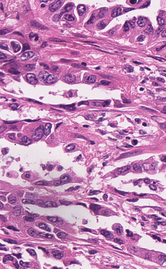
Tumor epithelial tissue: yes
Tumor-associated stroma tissue: yes
Normal tissue: no